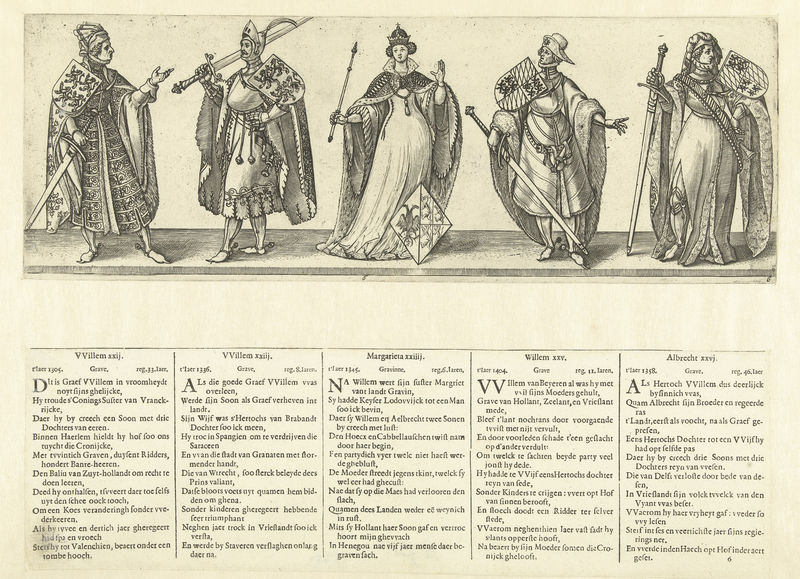
Titel: Graven Willem XXII en Willem XXIII, gravin Margaretha XXIV en graven Willem XXV en Albrecht XXVI
Künstler: Hendrick Goltzius
Standort: Amsterdam
Institution: Rijksmuseum
Schlagwörter: gruppe, umhang, frau, zeichnung, figur, schrift, schuhe, spalten, schwert, säbel, text, ritter, rüstung, wappen, krieger, königin, auszug, graf, zepter, wilhelm, schilde, seriendruck, edle, chwert